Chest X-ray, AP view. Patient: 28 years old, sex M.
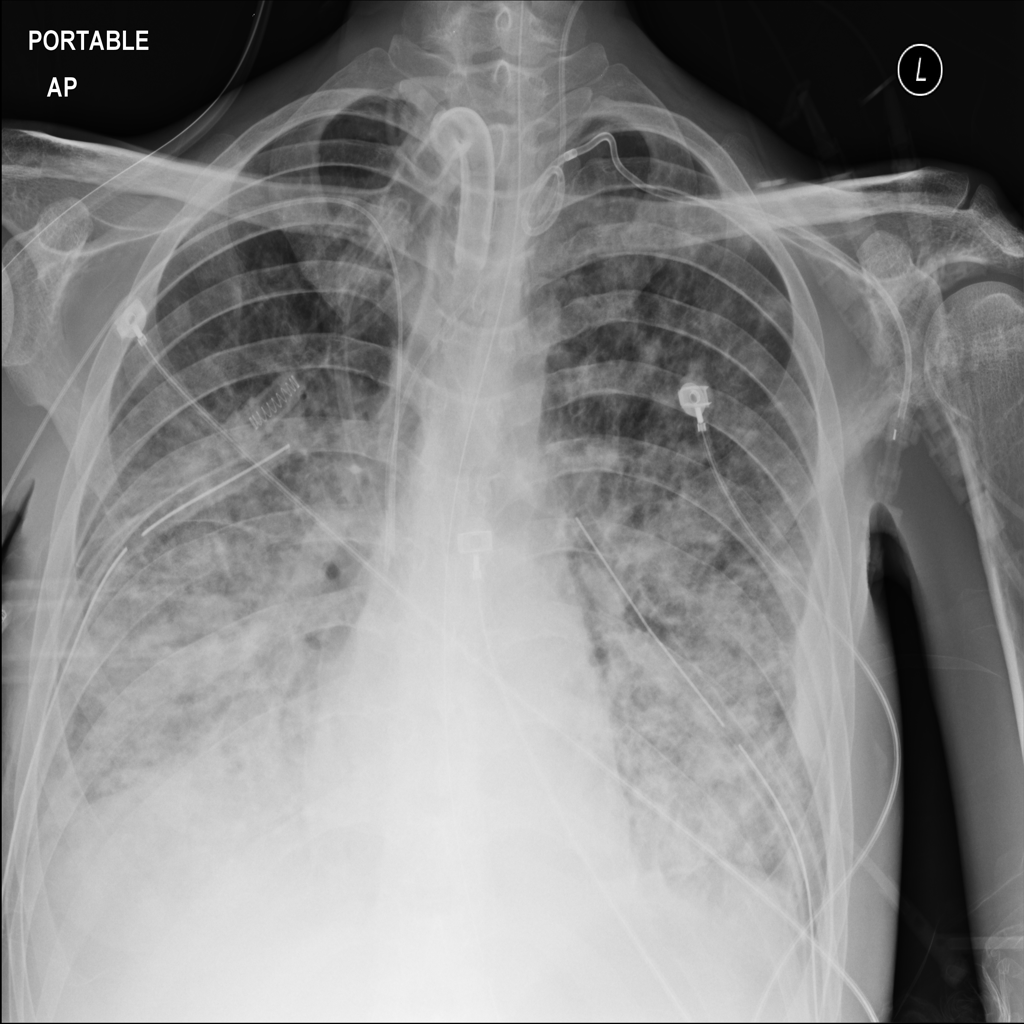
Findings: No Finding